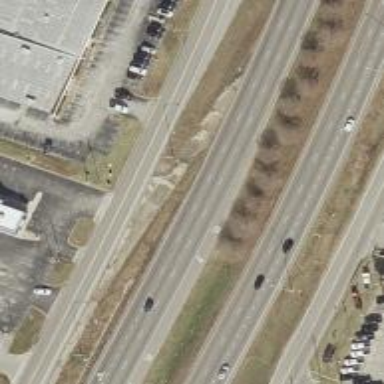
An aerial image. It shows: Expressway with asphalt surface categorized as trunk highway.